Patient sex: F
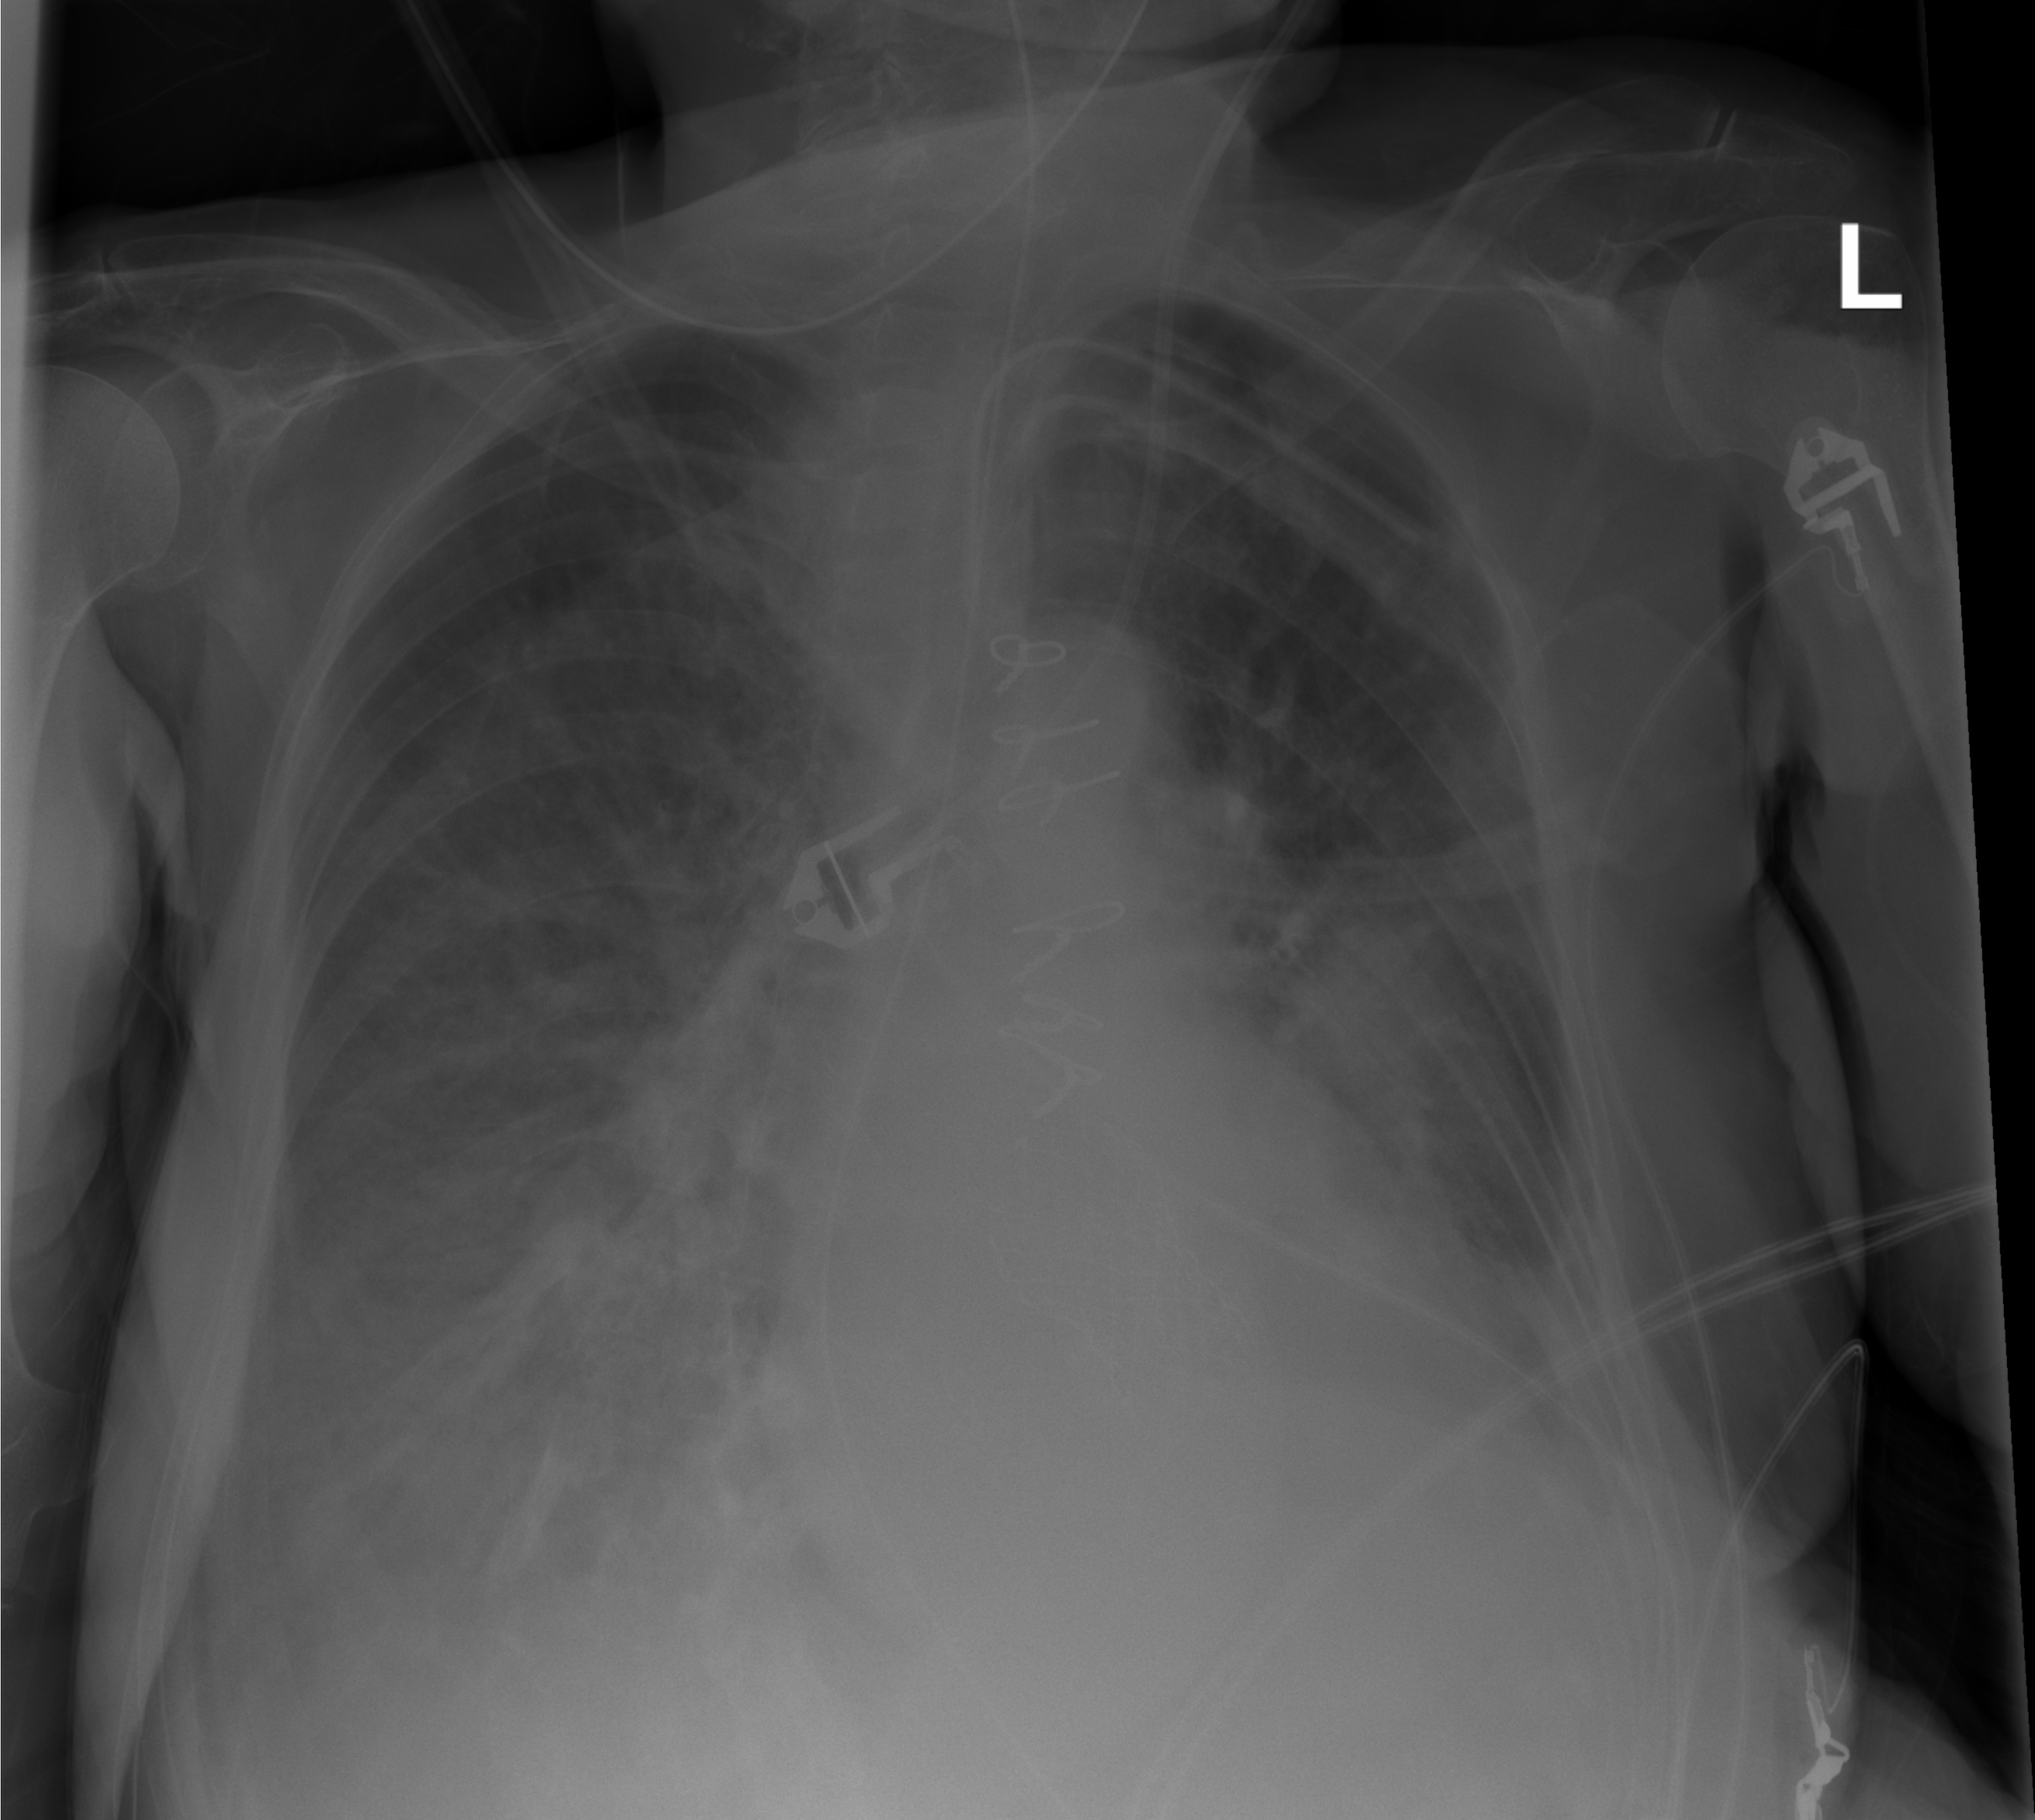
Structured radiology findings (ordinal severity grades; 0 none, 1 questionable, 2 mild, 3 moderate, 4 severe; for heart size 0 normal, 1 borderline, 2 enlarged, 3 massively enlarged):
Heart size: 1
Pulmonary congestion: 3
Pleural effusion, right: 3
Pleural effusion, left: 2
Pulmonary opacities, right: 2
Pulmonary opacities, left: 2
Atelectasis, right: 3
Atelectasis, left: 2